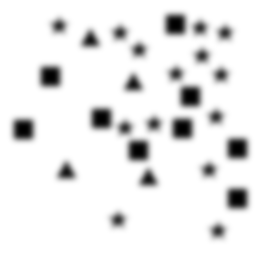
Squares: 9
Triangles: 4
Stars: 14
Total shapes: 27